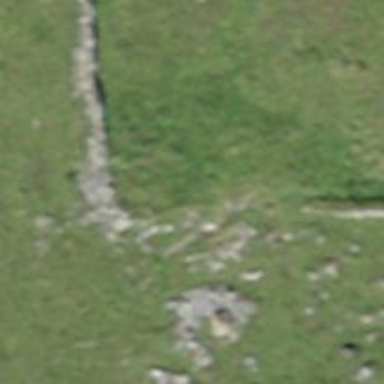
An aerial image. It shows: Wall made of dry stone.